Aerial crown-view tile of a tropical tree (Barro Colorado Island, Panama), acquired 20250915:
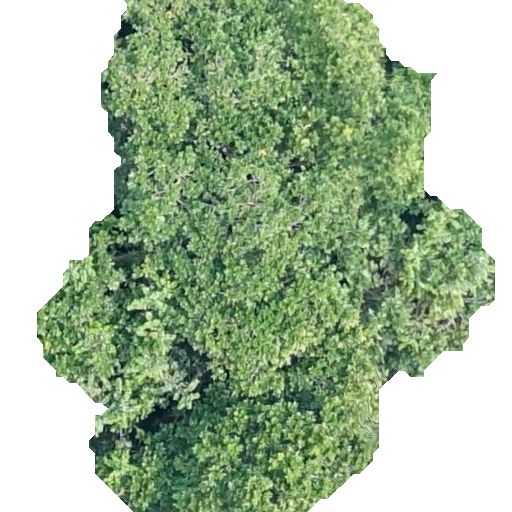
Species: Anacardium excelsum
GBIF accepted scientific name: Anacardium excelsum
Crown area: 253.273 m²